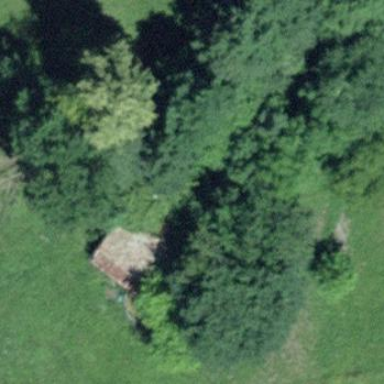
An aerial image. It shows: Barn.